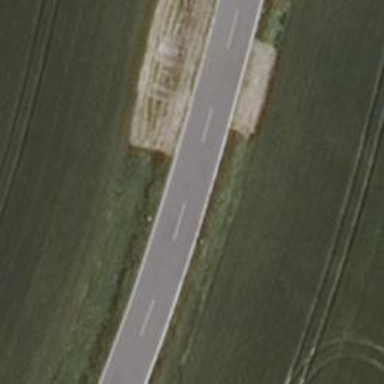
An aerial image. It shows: Tertiary road with asphalt surface.